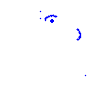
Particle: kaon